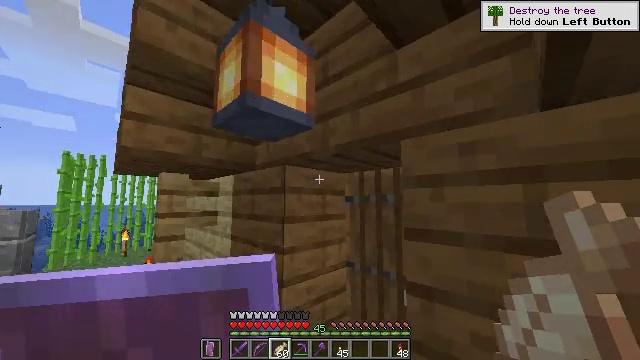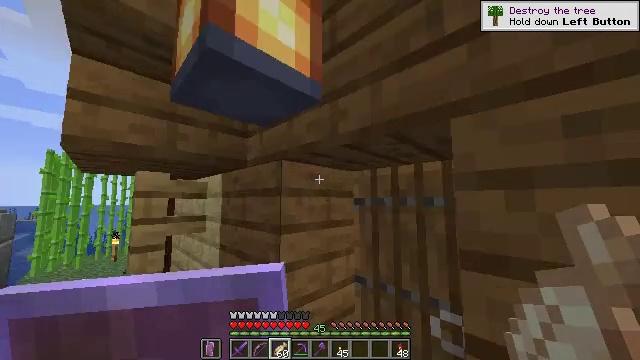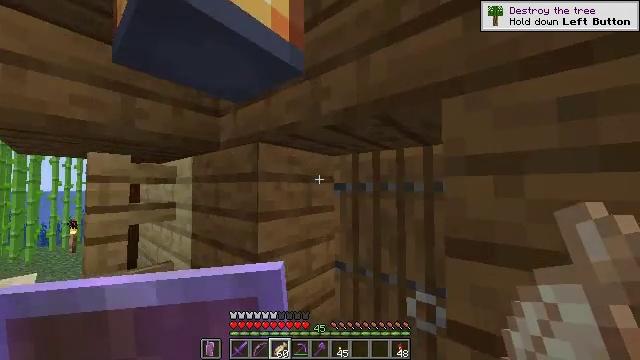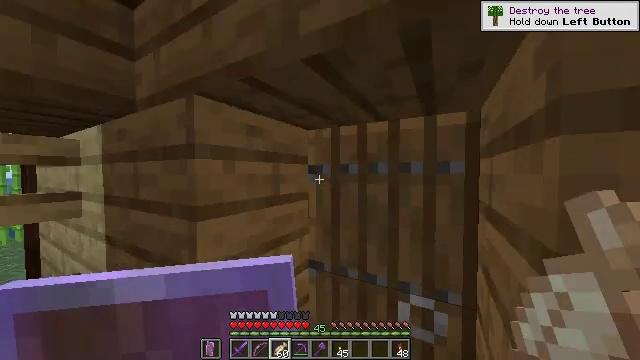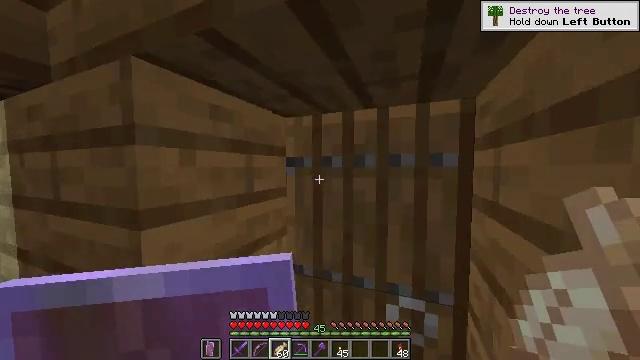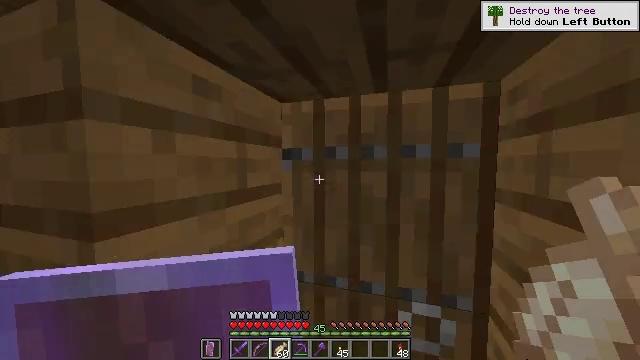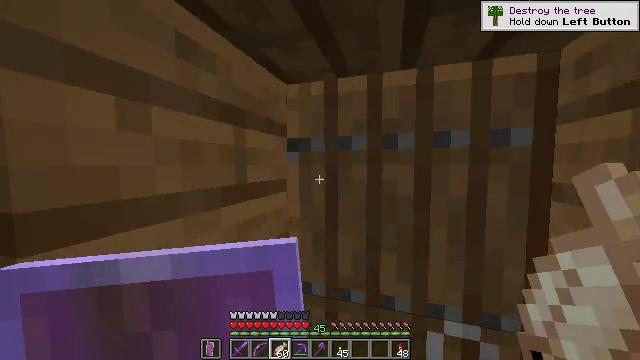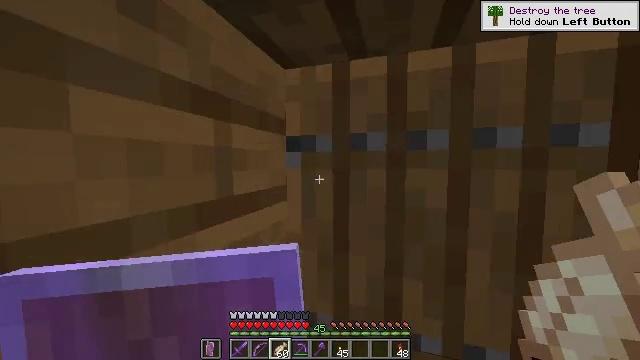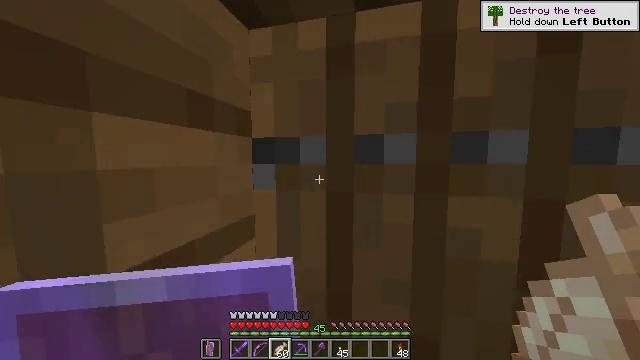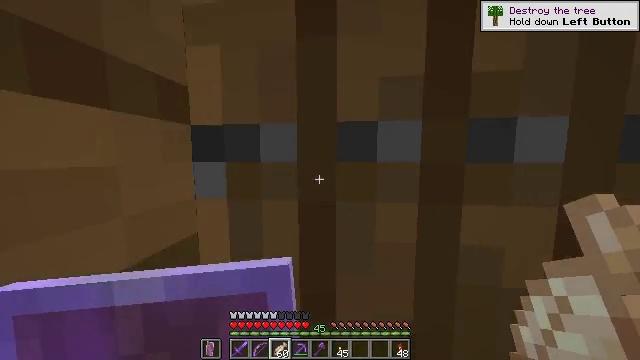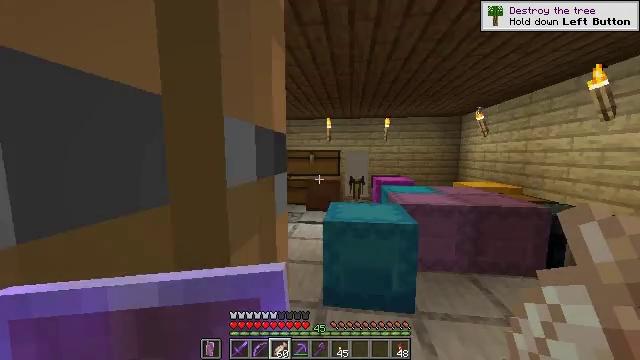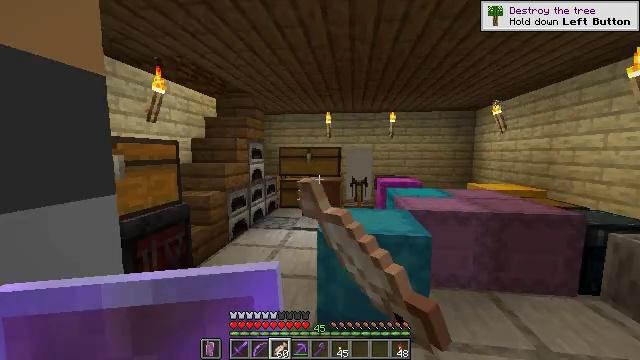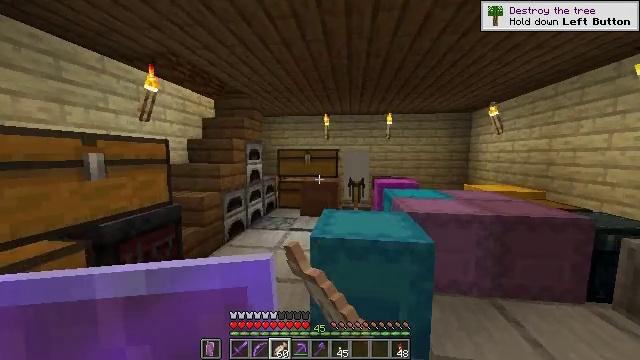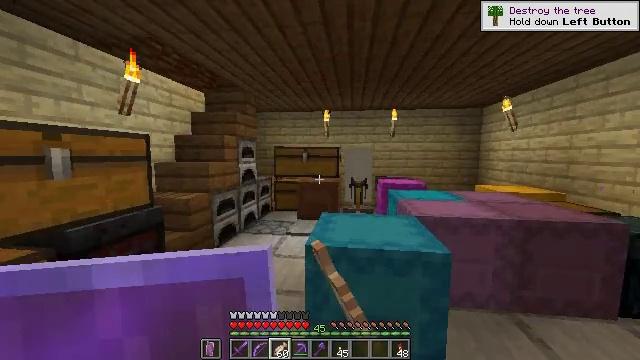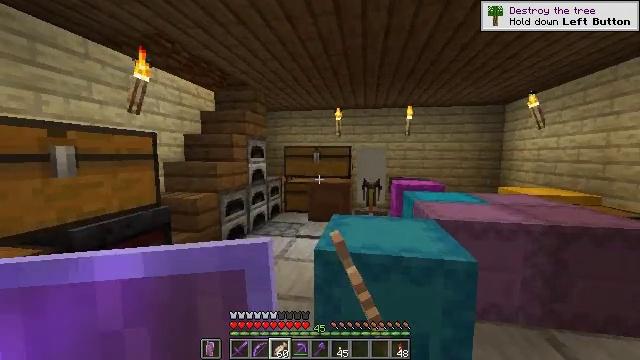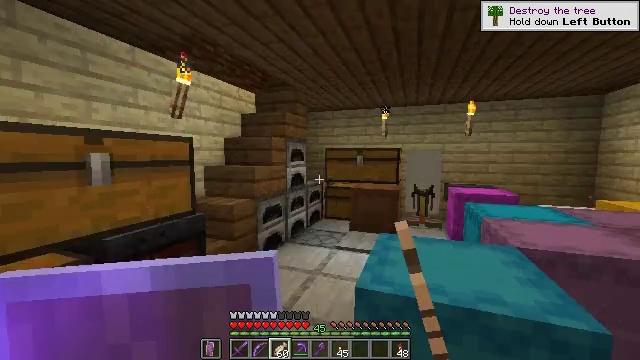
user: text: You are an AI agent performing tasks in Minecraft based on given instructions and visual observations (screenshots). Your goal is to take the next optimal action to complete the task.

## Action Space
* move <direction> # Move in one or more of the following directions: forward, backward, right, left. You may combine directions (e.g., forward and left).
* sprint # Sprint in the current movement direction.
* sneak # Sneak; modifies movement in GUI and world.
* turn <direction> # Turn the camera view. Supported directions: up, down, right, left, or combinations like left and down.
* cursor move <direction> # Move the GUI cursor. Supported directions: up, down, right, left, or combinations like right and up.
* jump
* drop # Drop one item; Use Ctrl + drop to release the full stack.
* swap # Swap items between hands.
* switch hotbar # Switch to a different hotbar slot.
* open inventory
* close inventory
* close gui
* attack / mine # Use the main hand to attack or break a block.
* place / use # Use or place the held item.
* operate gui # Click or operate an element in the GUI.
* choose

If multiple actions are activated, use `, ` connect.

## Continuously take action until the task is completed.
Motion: motion action
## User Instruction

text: Harvest the cactus plant.
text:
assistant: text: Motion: move forward, sprint
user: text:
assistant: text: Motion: move forward, sprint, turn right and down
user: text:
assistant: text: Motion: move forward, sprint, turn right and down
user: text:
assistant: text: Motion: move forward, sprint, turn right and down
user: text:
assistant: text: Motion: move forward, sprint, turn right
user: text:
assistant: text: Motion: move forward, sprint
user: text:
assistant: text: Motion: move forward, sprint
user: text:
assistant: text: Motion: move forward, sprint, turn right and down
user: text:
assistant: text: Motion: move forward, sprint, turn right
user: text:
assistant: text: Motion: move forward, sprint, use / place
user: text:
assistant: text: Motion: move forward, sprint, use / place
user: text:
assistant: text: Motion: move forward, sprint, use / place
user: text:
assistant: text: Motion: move forward, sprint
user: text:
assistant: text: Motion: move forward, sprint, turn left
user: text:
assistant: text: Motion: move forward, sprint, turn left
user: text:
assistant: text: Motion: move forward, sprint, turn left and up
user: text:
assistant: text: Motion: move forward, turn left
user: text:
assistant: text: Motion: turn left
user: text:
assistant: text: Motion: turn left
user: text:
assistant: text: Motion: turn left
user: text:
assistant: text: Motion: turn left and up
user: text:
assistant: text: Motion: turn left
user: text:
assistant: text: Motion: use / place
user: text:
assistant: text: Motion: use / place
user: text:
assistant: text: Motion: use / place
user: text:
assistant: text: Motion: use / place
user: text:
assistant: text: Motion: no_op
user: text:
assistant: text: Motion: no_op
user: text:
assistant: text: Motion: no_op
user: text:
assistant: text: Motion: no_op